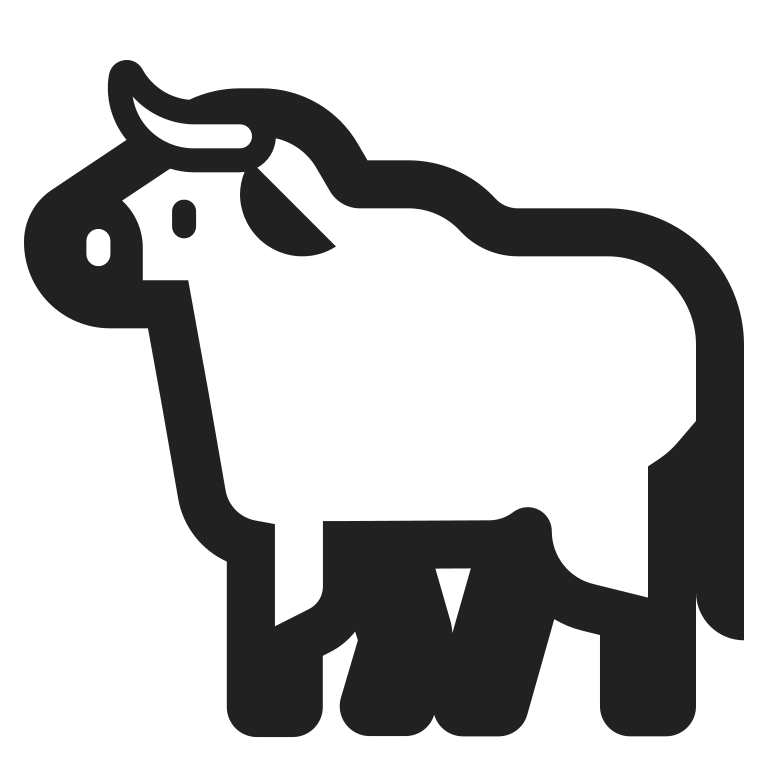
ox high contrast